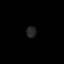
Tissue: lung
Cell type: Endothelial cells
Senescence score: 0.7135
Nuclear area (px): 108
Mean DAPI intensity: 36.731